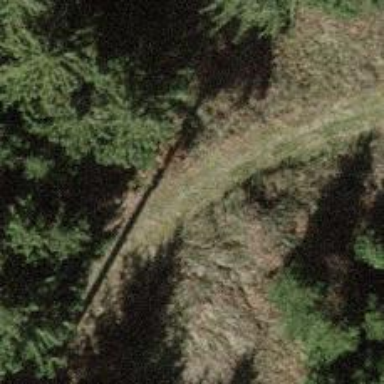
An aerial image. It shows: Path on the ground.